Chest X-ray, AP view. Patient: 27 years old, sex F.
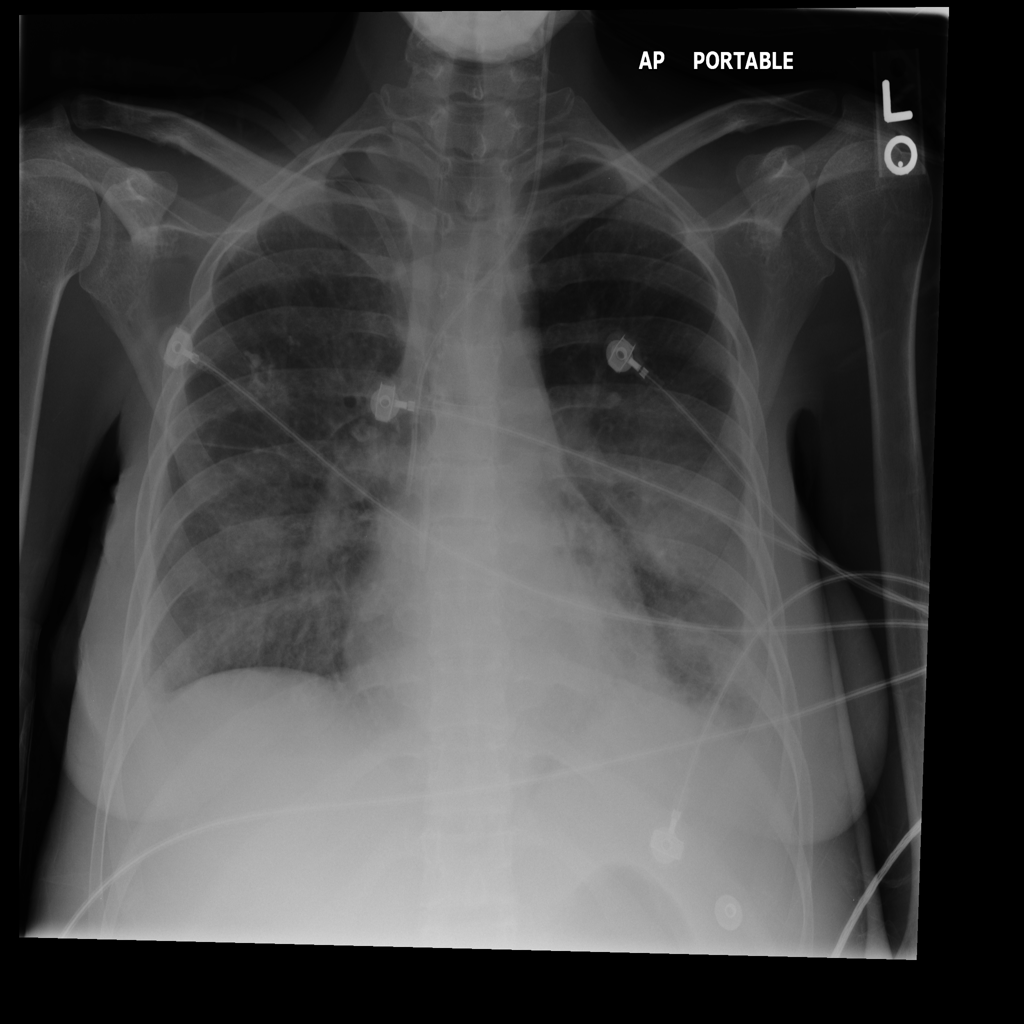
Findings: Effusion, Pleural_Thickening